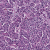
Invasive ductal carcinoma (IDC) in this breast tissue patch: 1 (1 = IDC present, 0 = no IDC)